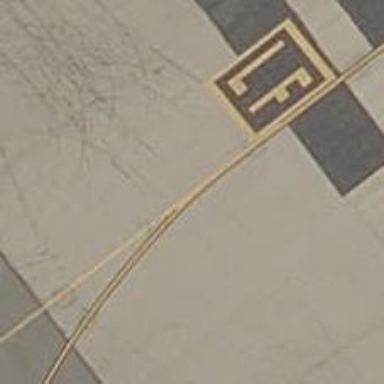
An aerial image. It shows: Image of taxiway at airport.